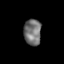
Tissue: skin
Cell type: Epithelial cells
Senescence score: 0.7258
Nuclear area (px): 445
Mean DAPI intensity: 114.2